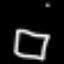
Label: square